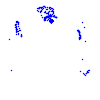
Particle: pion